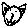
Label: cat